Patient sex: M
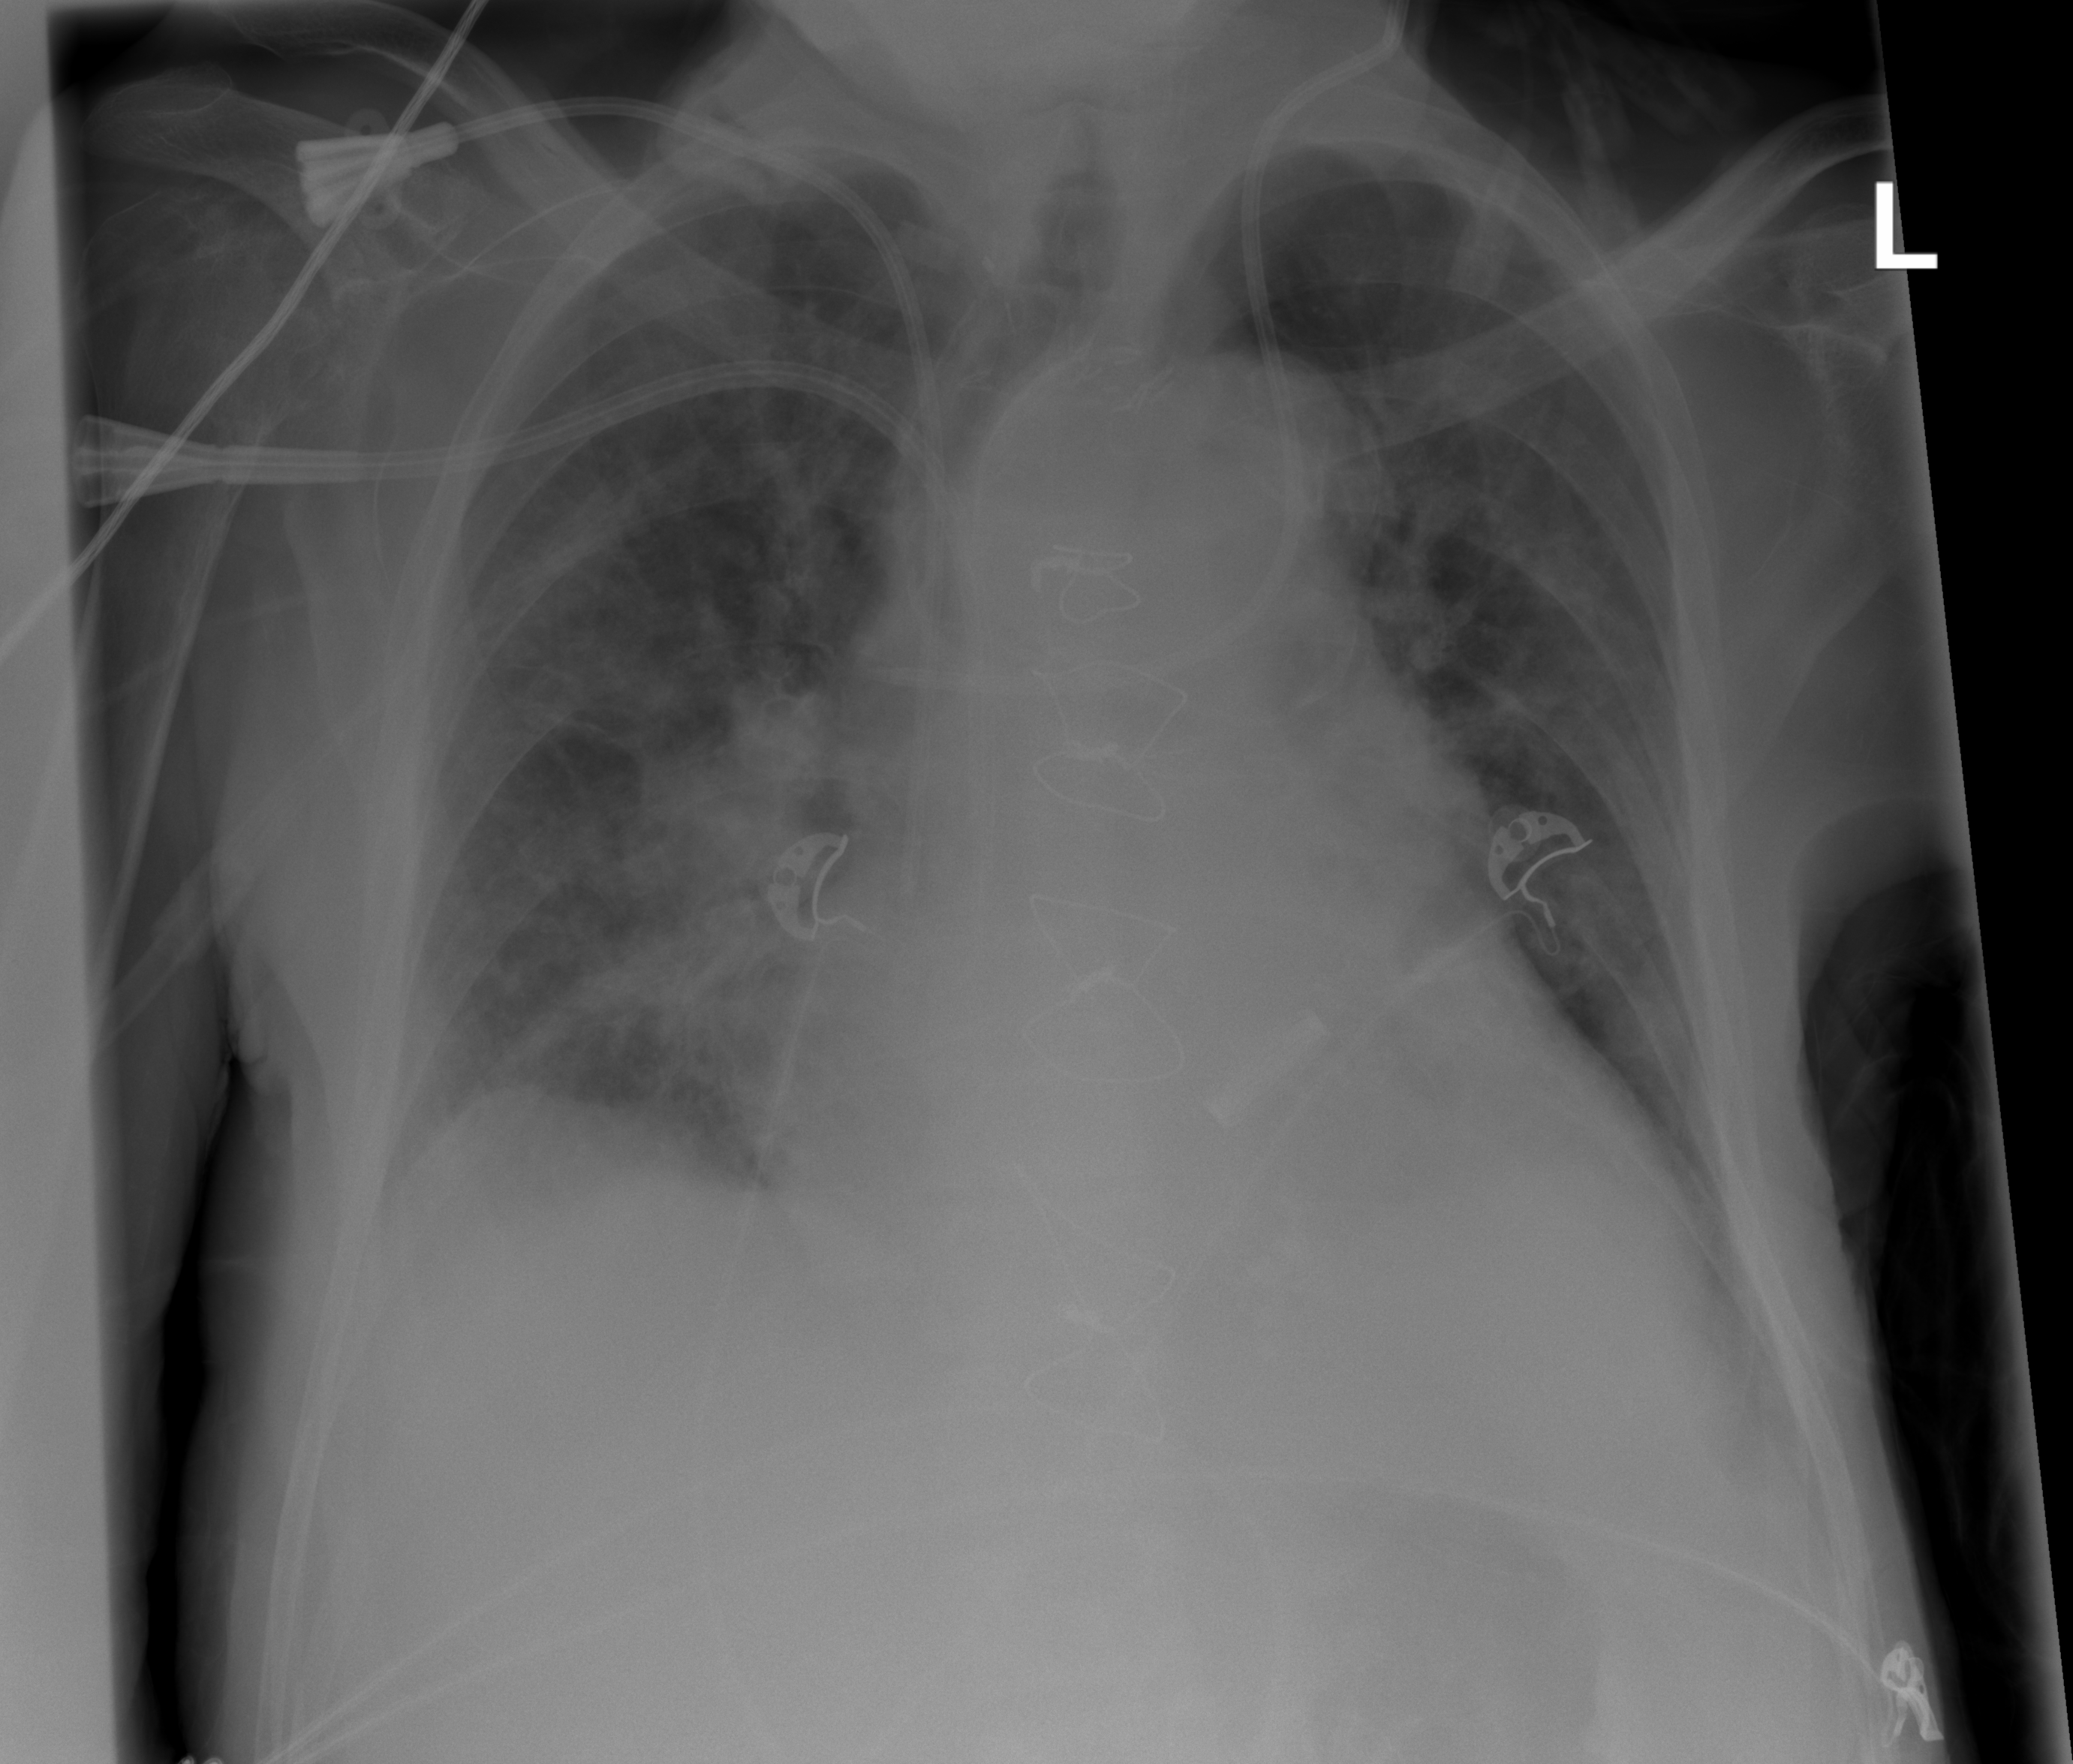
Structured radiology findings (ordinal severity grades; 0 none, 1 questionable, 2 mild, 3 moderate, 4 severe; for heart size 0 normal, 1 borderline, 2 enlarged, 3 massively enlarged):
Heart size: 2
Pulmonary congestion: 0
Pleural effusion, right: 0
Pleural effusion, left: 2
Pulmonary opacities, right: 0
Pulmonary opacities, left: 0
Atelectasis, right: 0
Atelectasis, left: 2